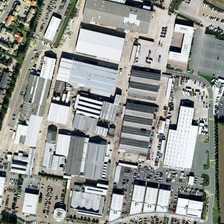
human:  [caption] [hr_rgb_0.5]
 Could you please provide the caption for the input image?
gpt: a lot of industrial zones along the lake .

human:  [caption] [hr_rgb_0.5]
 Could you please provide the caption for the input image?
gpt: many industrial buildings with many cars are in an industrial area .

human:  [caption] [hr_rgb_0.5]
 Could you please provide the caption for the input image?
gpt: the industrial houses on the street are in good order .

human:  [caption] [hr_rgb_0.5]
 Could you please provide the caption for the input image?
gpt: many industrial buildings with many cars are in an industrial area .

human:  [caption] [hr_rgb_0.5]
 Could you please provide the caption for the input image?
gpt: the industrial houses on the street are in good order .